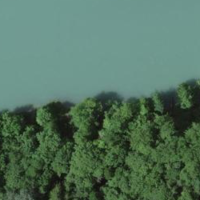
EUNIS habitat code: 15
Species observed at this site:
Fagus sylvatica